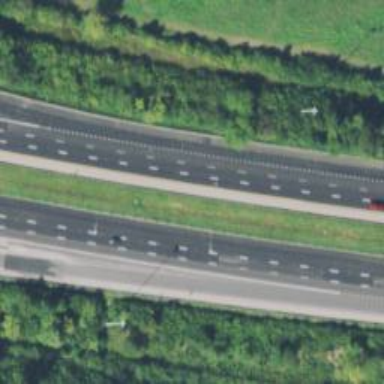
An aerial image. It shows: Motorway with embankment.